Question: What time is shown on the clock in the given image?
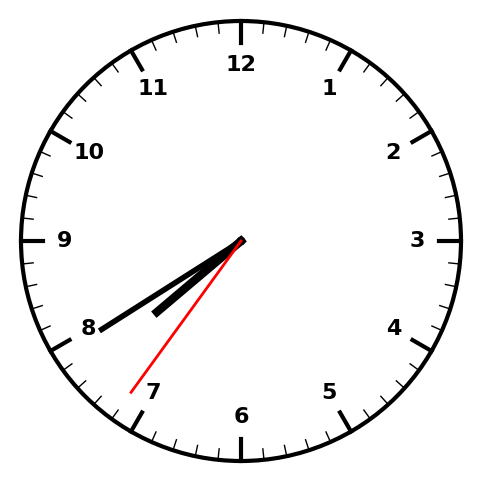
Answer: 07:39:36